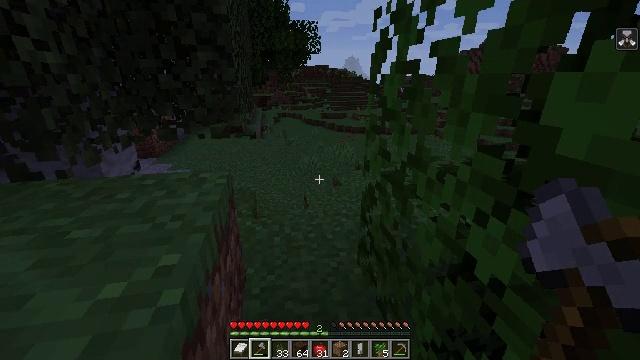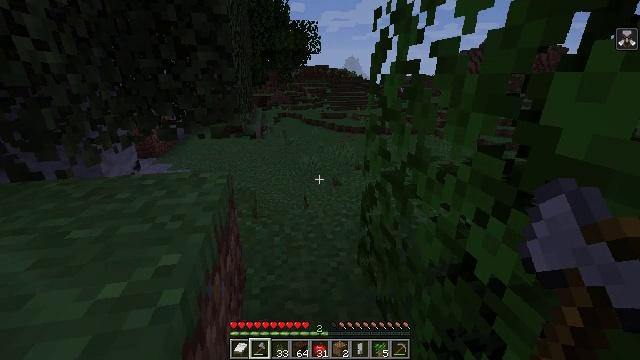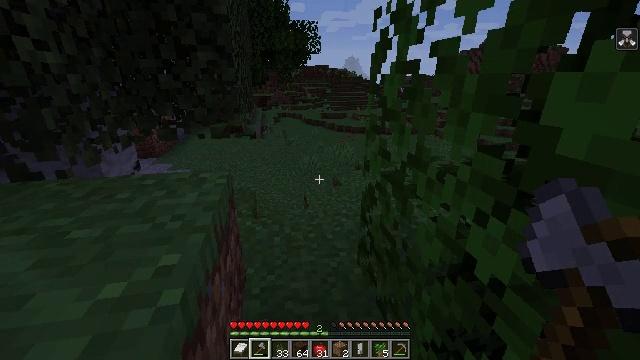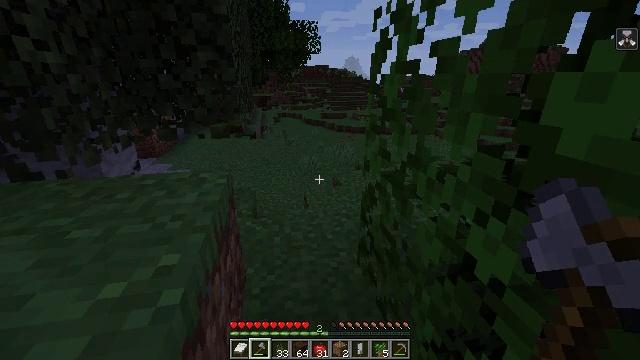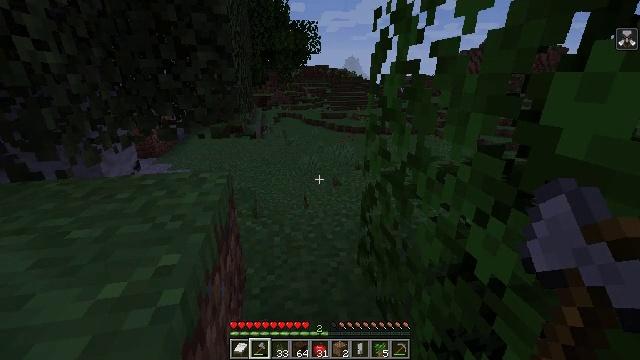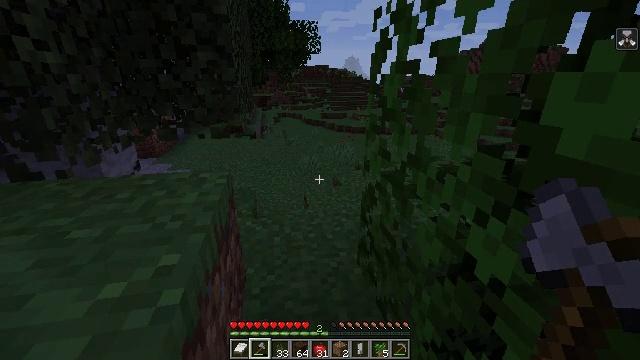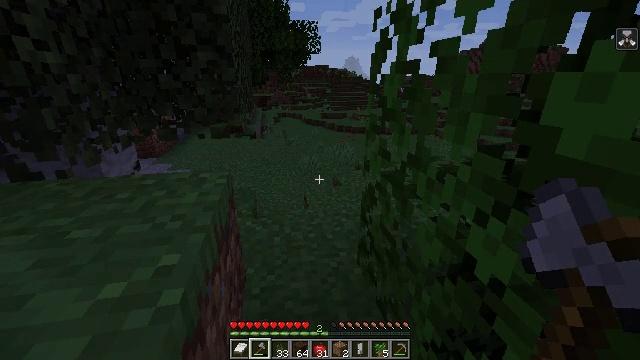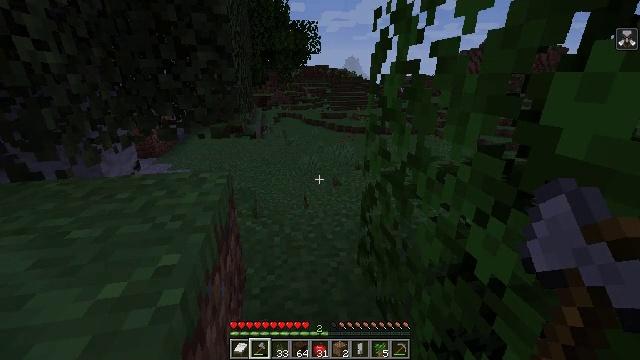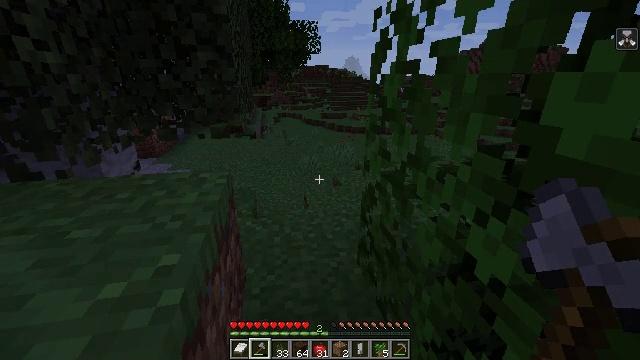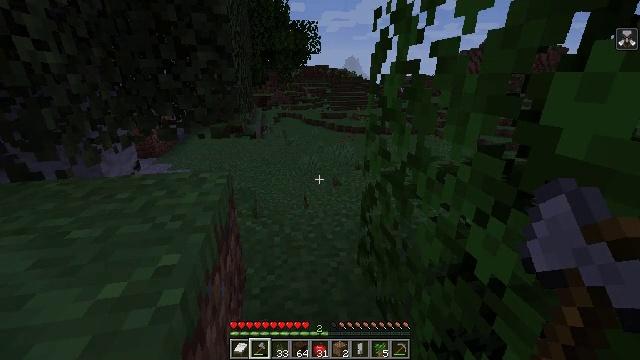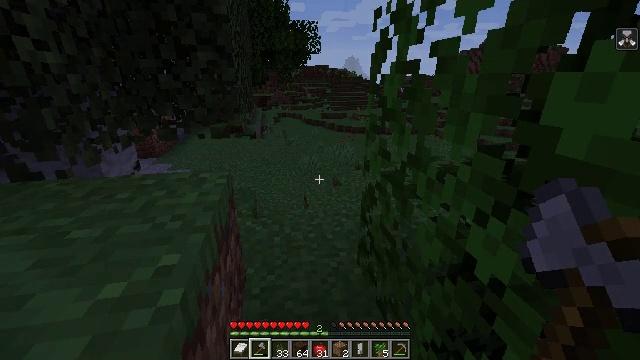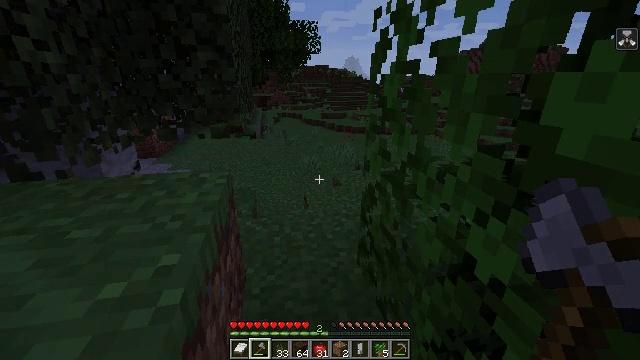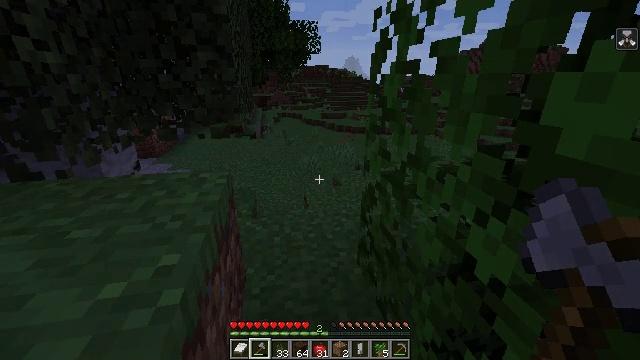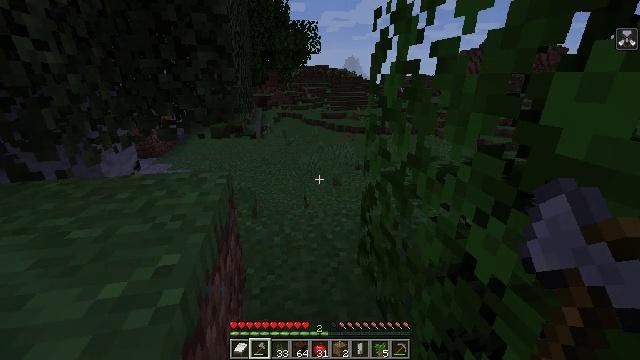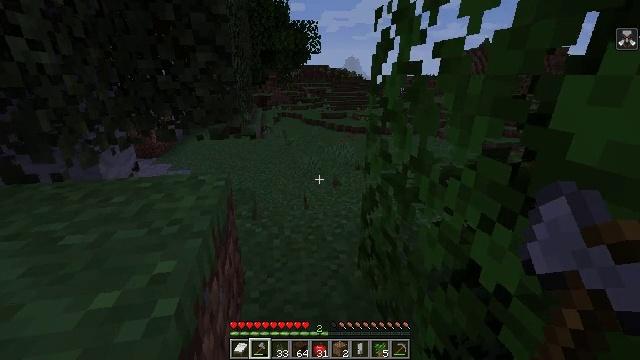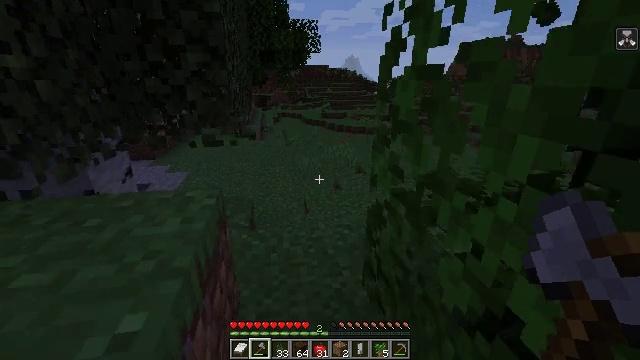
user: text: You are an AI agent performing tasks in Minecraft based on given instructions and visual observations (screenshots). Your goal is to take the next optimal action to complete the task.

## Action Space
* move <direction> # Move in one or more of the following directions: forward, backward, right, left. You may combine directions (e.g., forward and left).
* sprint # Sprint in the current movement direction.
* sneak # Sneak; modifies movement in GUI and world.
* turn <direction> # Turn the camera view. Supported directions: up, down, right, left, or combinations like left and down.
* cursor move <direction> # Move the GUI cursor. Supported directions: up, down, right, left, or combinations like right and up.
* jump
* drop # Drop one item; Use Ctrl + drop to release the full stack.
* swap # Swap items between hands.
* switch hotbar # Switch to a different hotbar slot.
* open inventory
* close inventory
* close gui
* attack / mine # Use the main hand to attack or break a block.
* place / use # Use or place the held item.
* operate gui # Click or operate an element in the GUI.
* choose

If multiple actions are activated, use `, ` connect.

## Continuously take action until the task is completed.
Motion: motion action
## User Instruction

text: Gather birch log for crafting.
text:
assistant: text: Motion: no_op
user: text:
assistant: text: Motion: no_op
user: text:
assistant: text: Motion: no_op
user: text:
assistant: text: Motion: no_op
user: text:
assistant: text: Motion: no_op
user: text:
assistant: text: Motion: no_op
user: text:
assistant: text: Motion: no_op
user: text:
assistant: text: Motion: no_op
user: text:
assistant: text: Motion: no_op
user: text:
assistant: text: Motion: no_op
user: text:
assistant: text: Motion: no_op
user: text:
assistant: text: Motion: no_op
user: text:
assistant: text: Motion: no_op
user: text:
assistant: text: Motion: move forward
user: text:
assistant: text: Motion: move forward
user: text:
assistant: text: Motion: move forward
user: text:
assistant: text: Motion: move forward
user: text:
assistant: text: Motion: no_op
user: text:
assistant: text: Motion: no_op
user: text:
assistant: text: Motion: no_op
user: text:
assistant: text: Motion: no_op
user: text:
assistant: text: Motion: no_op
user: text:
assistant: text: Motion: no_op
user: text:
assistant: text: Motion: no_op
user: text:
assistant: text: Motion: no_op
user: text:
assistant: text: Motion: no_op
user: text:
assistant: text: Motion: no_op
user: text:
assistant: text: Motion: no_op
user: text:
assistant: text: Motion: no_op
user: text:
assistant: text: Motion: no_op